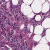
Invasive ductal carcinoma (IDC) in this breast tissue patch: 1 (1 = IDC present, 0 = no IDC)